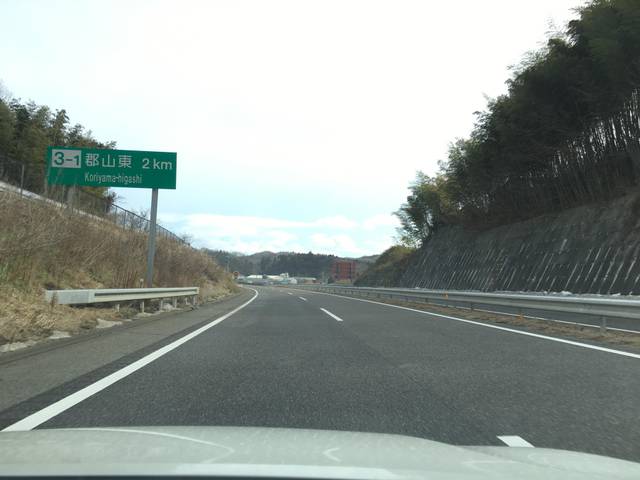
Region: Japan
Coordinates: 37.444, 140.419